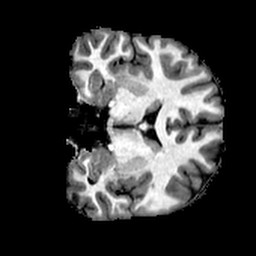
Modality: T1w
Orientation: coronal
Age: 27
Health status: healthy
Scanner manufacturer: philips
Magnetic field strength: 3 T
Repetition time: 0.007802 s
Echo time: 0.003592 s